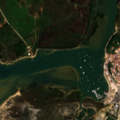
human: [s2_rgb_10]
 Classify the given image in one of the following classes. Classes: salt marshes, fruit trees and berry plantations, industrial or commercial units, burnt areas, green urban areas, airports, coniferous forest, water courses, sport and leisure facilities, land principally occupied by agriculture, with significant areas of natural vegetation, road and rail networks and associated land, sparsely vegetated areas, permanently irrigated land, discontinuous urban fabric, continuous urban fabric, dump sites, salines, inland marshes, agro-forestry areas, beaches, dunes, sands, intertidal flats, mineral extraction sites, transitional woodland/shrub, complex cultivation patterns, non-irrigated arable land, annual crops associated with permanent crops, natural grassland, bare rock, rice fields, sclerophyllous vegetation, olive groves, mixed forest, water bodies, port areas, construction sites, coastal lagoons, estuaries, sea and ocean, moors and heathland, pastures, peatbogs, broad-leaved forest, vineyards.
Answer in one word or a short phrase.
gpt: continuous urban fabric, sport and leisure facilities, non-irrigated arable land, pastures, land principally occupied by agriculture, with significant areas of natural vegetation, sclerophyllous vegetation, beaches, dunes, sands, salt marshes, coastal lagoons